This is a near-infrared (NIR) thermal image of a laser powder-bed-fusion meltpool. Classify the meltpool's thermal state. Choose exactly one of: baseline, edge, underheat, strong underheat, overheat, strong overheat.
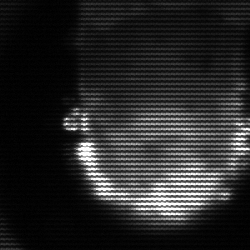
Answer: baseline